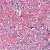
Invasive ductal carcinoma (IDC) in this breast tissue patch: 1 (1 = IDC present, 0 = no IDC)